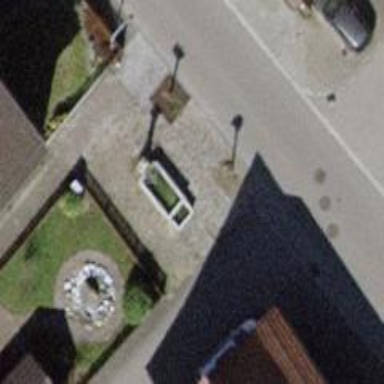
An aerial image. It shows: Fountain.